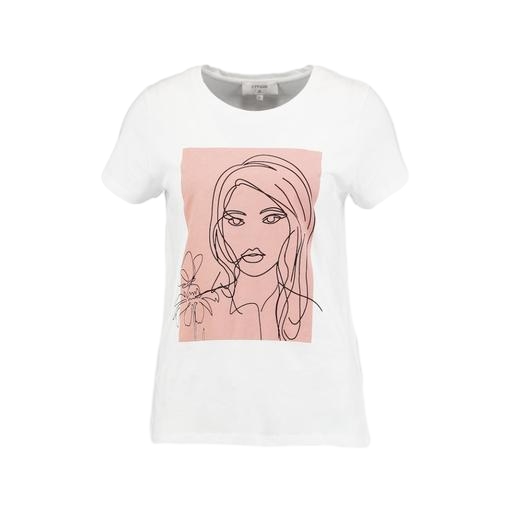
white graphic t-shirt only macy, only white t-shirt, white floral graphic t-shirt only macy, white background